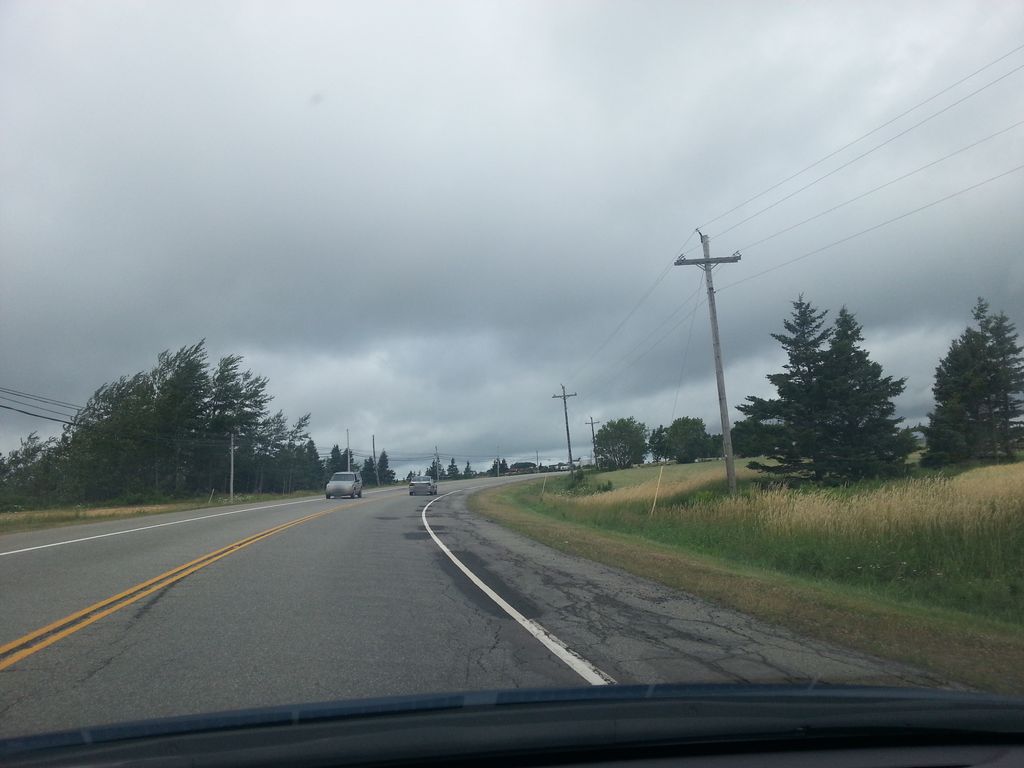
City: charlottetown